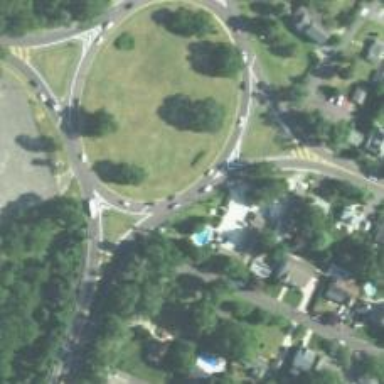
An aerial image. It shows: Roundabout on trunk highway.